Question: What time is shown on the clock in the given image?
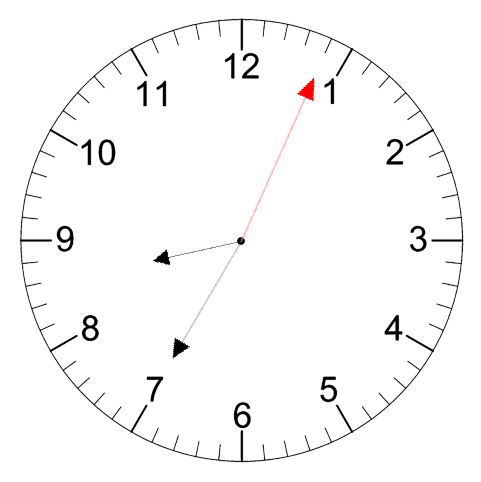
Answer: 08:35:04